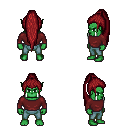
a pixel art fantasy rpg character, male body template, orc, green skin, maroon long-sleeve shirt, teal pants, brunette extra-long topknot hairstyle, four views (front, back, left, right), 2x2 character sprite sheet, small pixel art, hard edges, no anti-aliasing